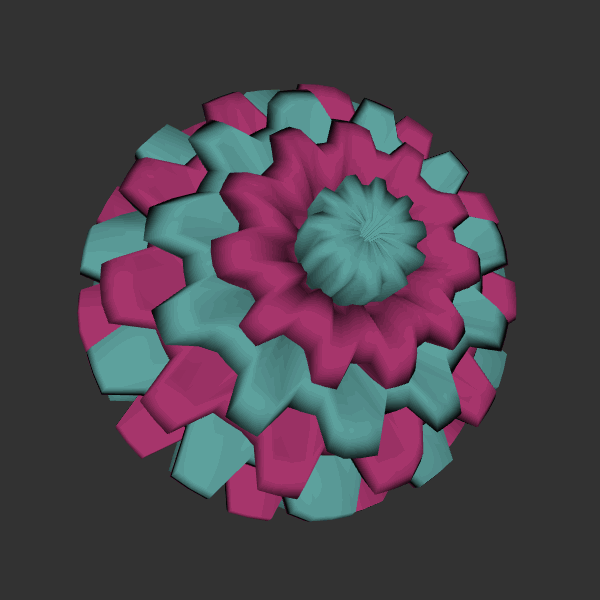
Background: dark